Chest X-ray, PA view. Patient: 21 years old, sex F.
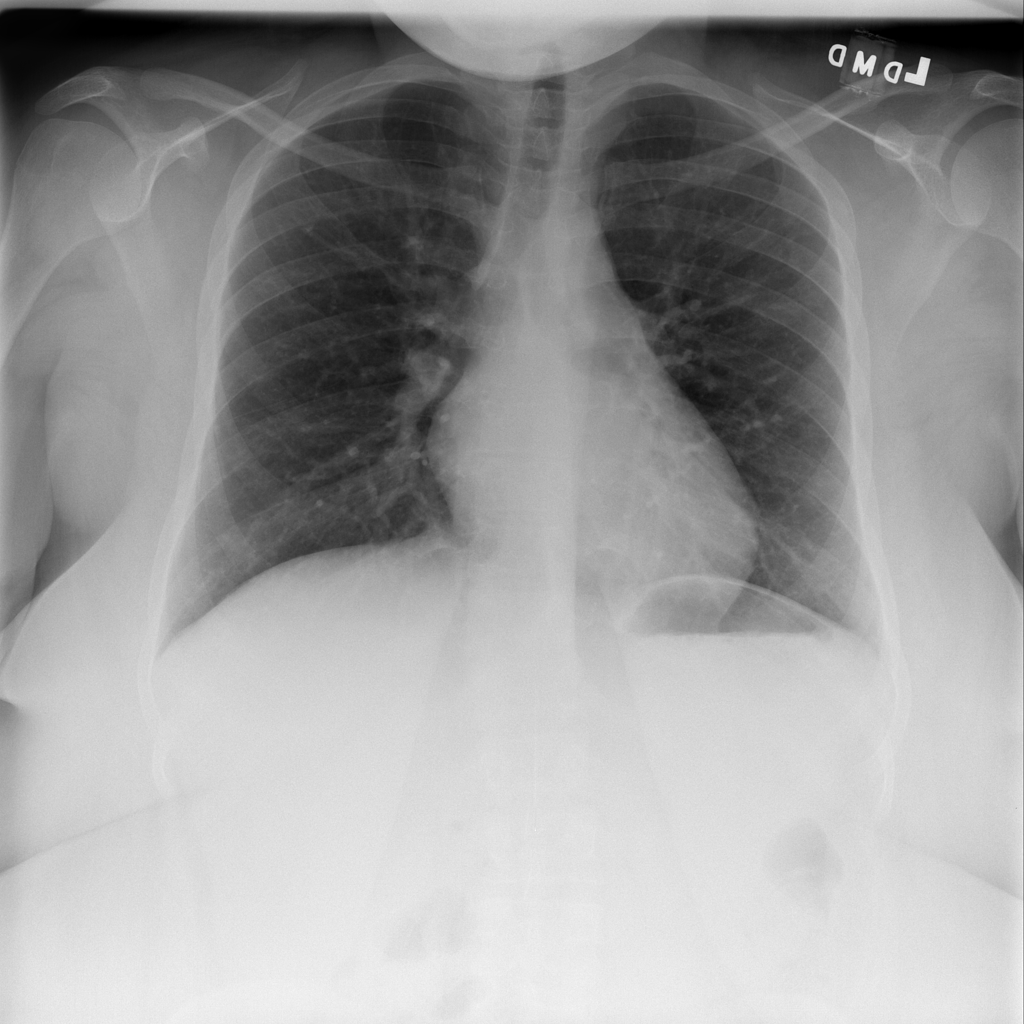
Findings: No Finding